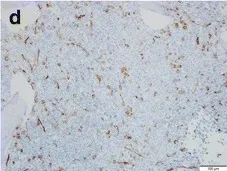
Morphologic and immunohistochemical evaluation of diagnostic bone marrow aspirate and core biopsy. Immunohistochemical staining of the bone marrow biopsy (100x) shows an expansion of CD34(subset) + TDT+ blasts (d and e, respectively) that form clusters.
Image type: pathology (immunostaining)